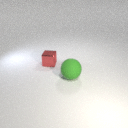
small red metal cube behind large green rubber sphere